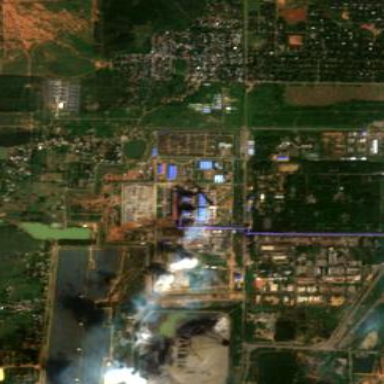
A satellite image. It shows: Industrial area with coal-powered plant.